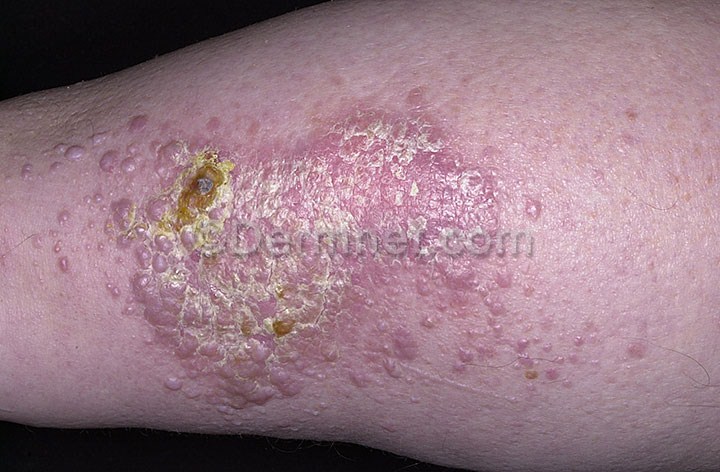
Disease: Psoriasis pictures Lichen Planus and related diseases